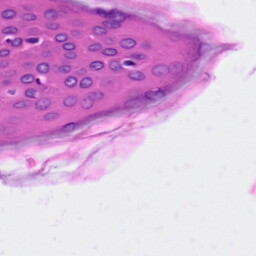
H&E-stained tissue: Skin